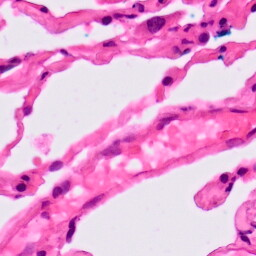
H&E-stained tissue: Lung